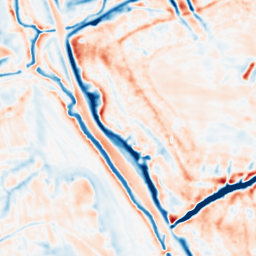
Category: multiscale
Decomposition family: dog
Decomposition parameters: sigma_low: 1
sigma_high: 5
Upsampling method: sinc_blackman
Upsampling parameters: scale: 2
kernel_size: 16
Upsampling scale: 2